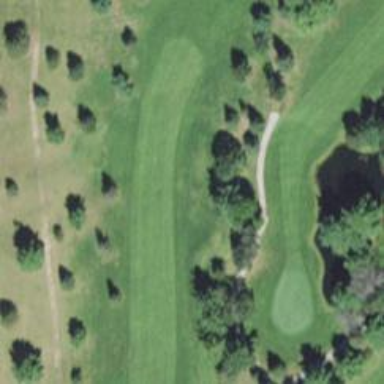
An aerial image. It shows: Golf hole.